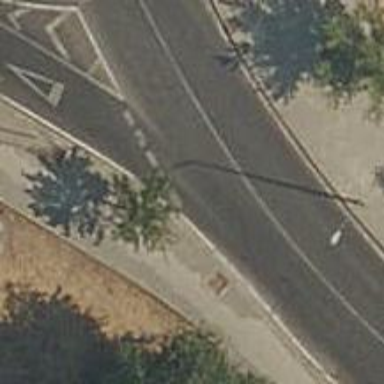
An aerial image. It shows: Road with "give way" sign.